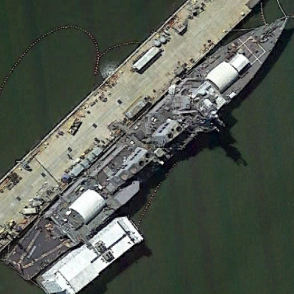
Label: destroyer